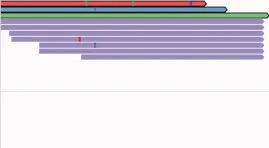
Integrative Genome Viewer (IGV) snapshot of ETV6-NTRK3 fusion.
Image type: chart (chart)